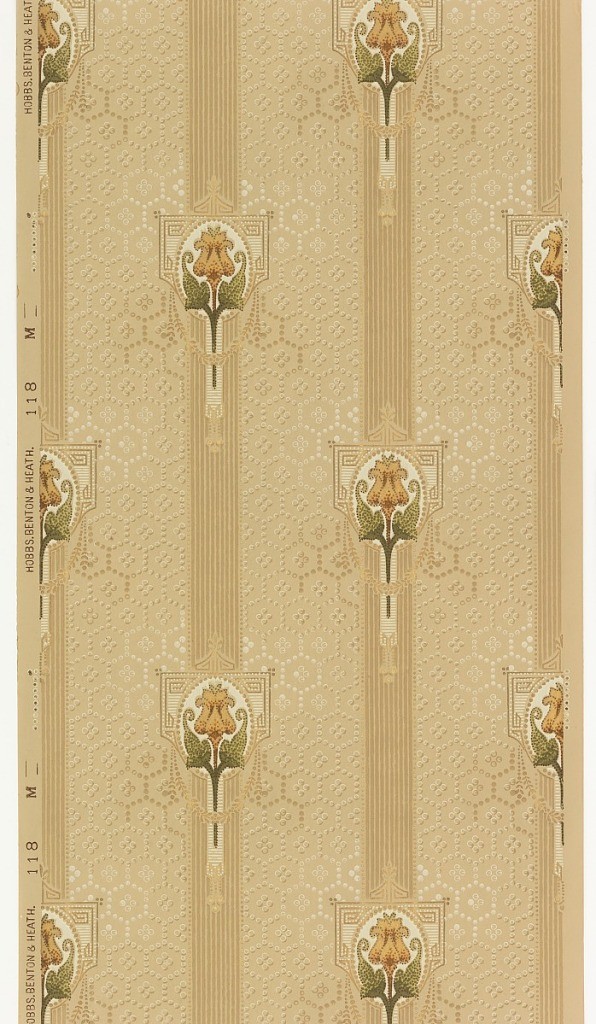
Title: Sidewall
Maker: Hobbs, Benton & Heath, Hoboken, New Jersey
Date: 1905–1915
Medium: Machine-printed paper, liquid mica
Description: On light gray ground, allover honeycomb pattern made up of white beads; vertical bands composed of stripes with staggered medallions composed of peach colored flowers with leaves framed by geometric border in white and gold garland.